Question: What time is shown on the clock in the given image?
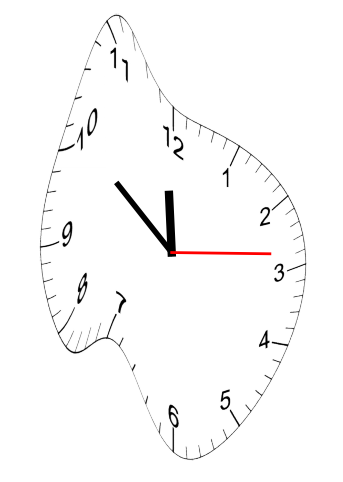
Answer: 11:51:14